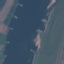
Land use / land cover class: River